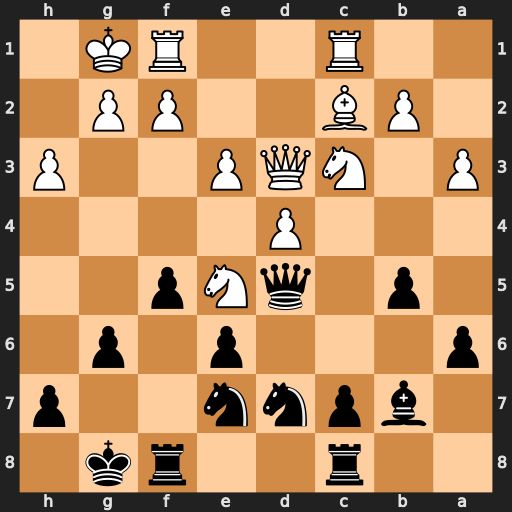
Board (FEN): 2r2rk1/1bpnn2p/p3p1p1/1p1qNp2/3P4/P1NQP2P/1PB2PP1/2R2RK1
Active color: b
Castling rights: -
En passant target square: -
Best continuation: Qxg2#